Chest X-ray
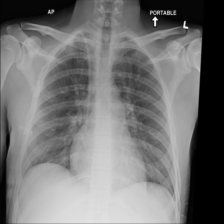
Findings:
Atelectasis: negative
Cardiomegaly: negative
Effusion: negative
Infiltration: negative
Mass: negative
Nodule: negative
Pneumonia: negative
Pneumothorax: negative
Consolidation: negative
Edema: negative
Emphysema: negative
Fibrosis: negative
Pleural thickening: negative
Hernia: negative